Question: When I link my footer text to content it changes them to a dark grey because the links on the rest of my website are set to that color. I am looking for some CSS to select and change only my footer links color to #fff , and preferably with a hover color of #fa5705 .
When I use firebug to inspect I can't seem to pick up the right selector and only for the entire website.
<URL> is the link to my website.
Thanks for taking the time to look into this for me.

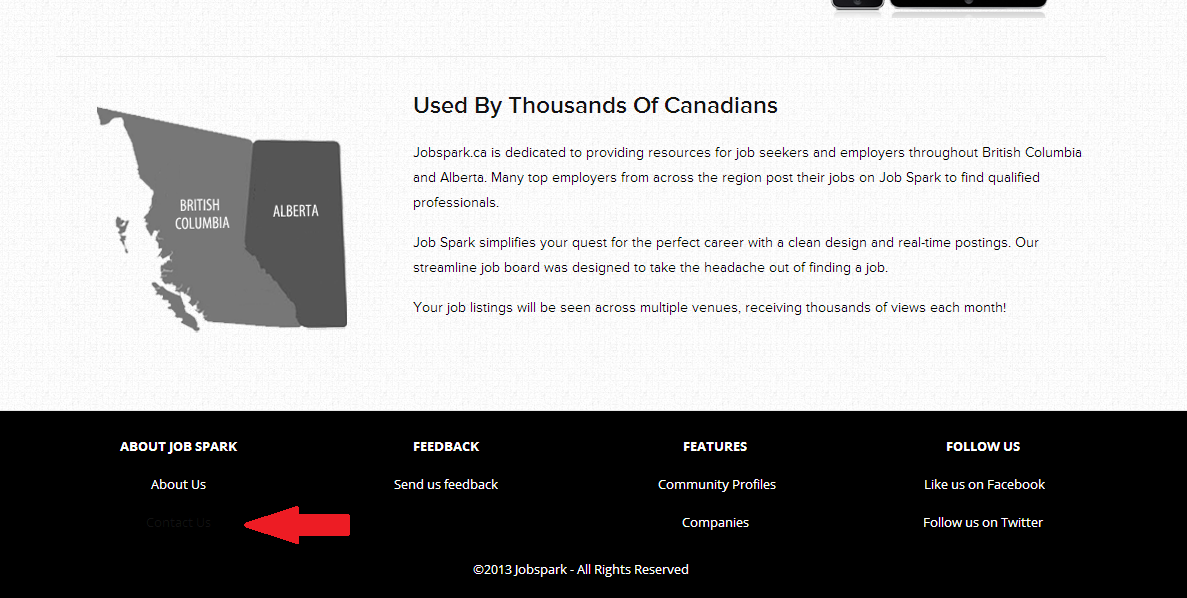
Answer: Looks like you want to do:
'''
#page-footer a {
color: #fff;
}
#page-footer a:hover {
color: #fa5705;
}
'''